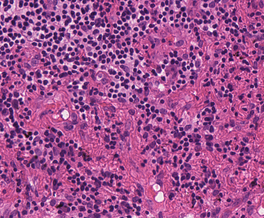
Tumor epithelial tissue: no
Tumor-associated stroma tissue: yes
Normal tissue: no